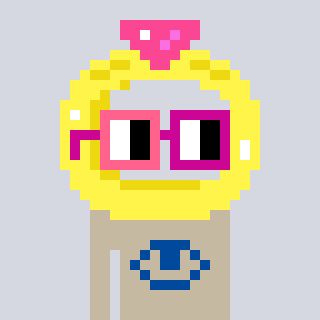
a pixel art character with square pink and red glasses, a ring-shaped head and a bege-colored body on a cool background